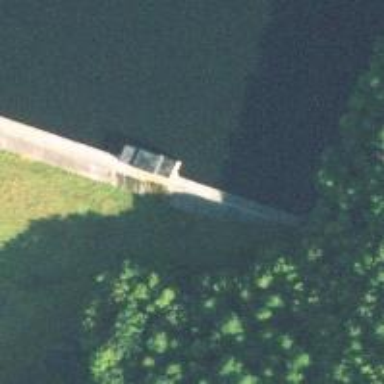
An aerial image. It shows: Dam along waterway.